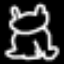
Label: frog